Interaction volume radius: 5 \u00c5
Interaction volume height: 10 \u00c5
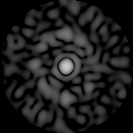
Disorder parameter: 0.8652